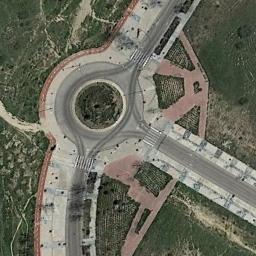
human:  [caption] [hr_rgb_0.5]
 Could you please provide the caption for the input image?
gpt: The roundabout is on the grass .

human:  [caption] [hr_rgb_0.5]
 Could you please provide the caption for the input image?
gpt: The roundabout is surrounded by grass .

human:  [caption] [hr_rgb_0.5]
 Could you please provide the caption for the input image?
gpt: There are several moving vehicles on the road at the roundabout, With some trees and a large lawn around the roundabout .

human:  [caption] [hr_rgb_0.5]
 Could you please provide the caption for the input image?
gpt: The roundabout with three exits and entrances is in the lawn .

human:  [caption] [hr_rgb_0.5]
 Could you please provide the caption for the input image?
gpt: There are green meadows around the roundabout .